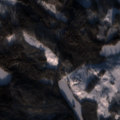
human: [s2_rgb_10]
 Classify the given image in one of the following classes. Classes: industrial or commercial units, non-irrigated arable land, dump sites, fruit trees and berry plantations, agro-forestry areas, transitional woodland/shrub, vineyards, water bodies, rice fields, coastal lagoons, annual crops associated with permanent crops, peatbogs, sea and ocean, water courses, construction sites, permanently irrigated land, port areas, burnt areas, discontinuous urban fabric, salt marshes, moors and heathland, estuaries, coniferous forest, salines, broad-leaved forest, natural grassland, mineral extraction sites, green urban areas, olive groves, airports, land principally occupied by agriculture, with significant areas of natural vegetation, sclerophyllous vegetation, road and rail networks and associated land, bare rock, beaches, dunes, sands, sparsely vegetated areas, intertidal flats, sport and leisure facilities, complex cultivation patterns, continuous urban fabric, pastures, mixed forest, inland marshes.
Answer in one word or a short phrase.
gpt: coniferous forest, mixed forest, transitional woodland/shrub, water bodies